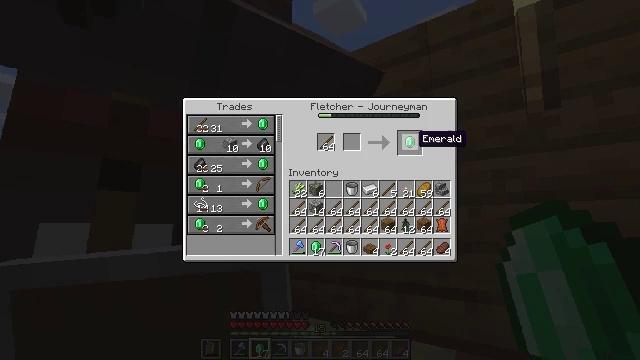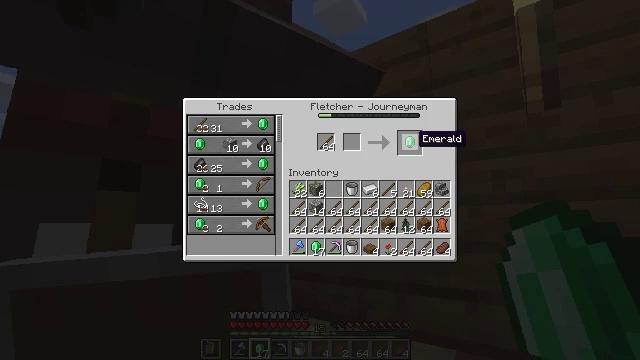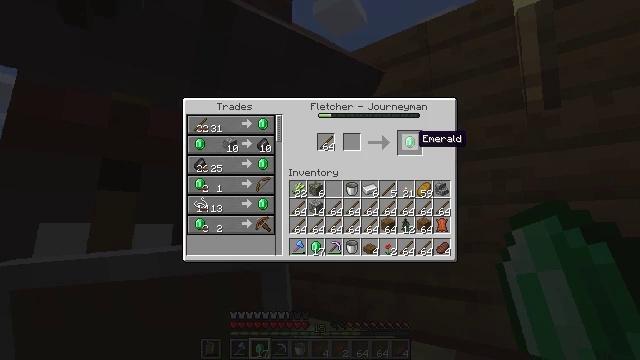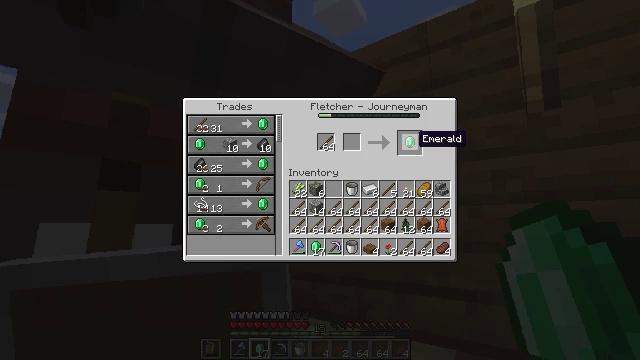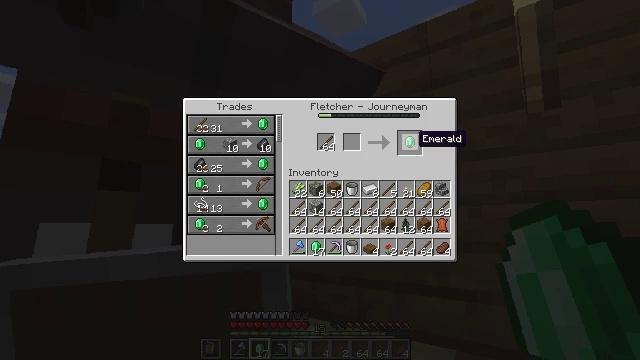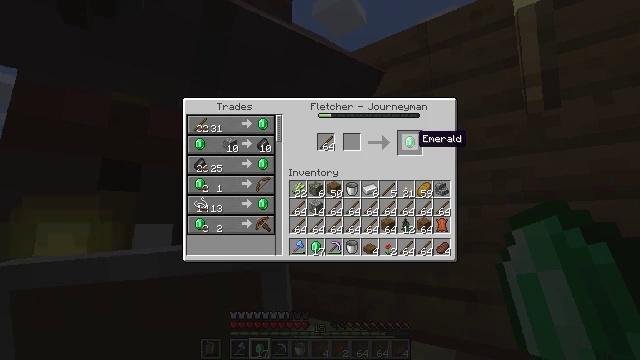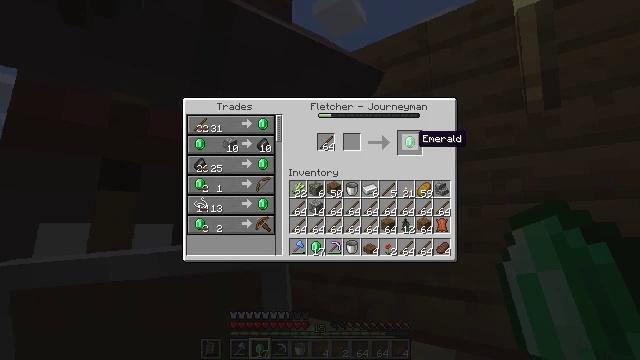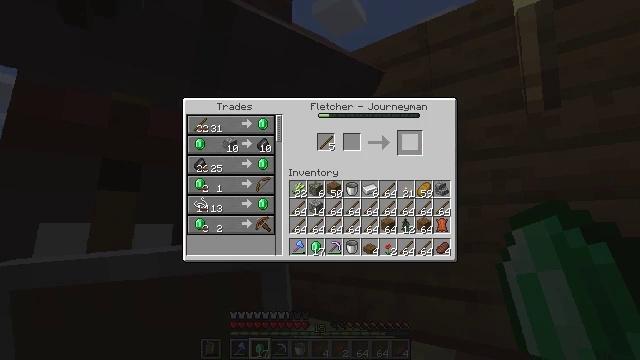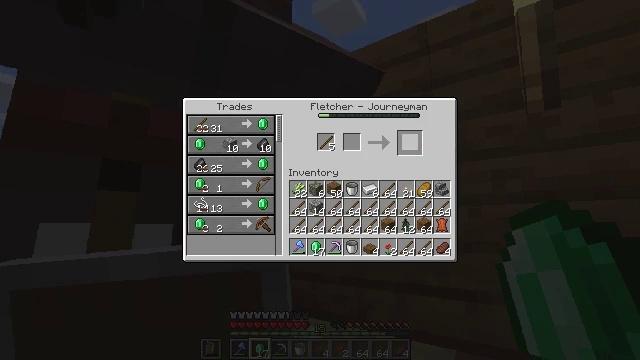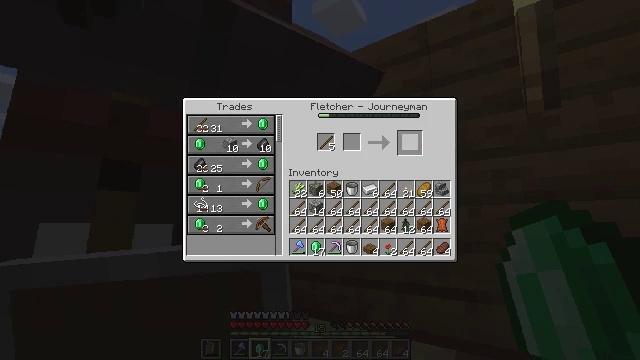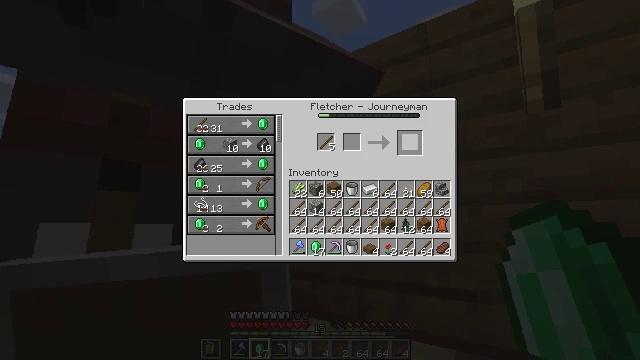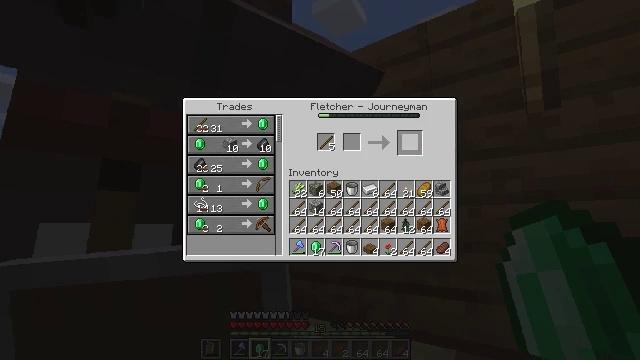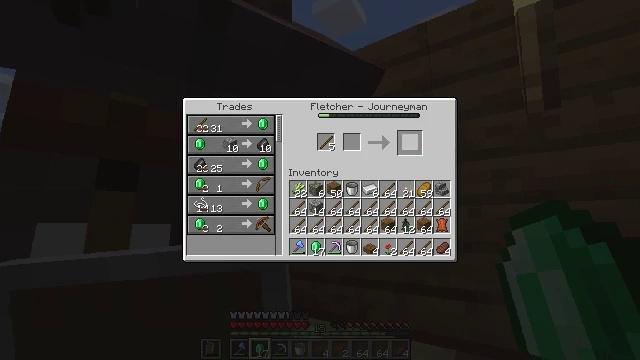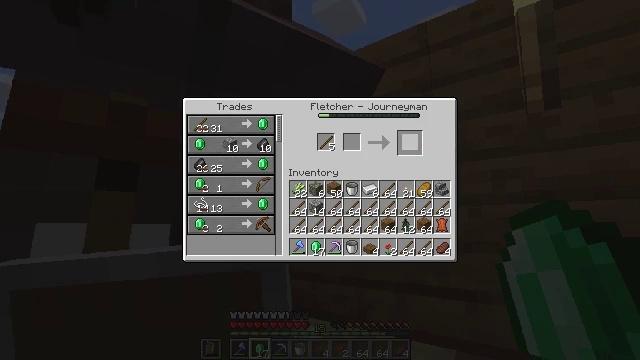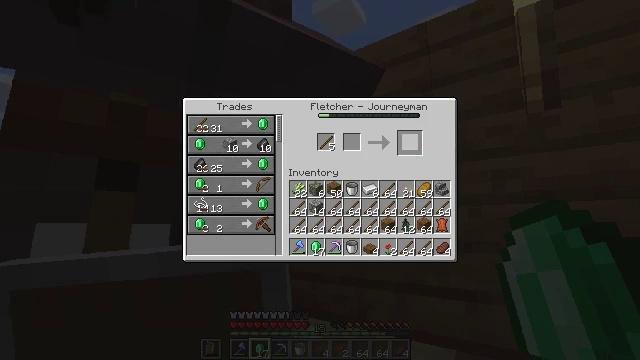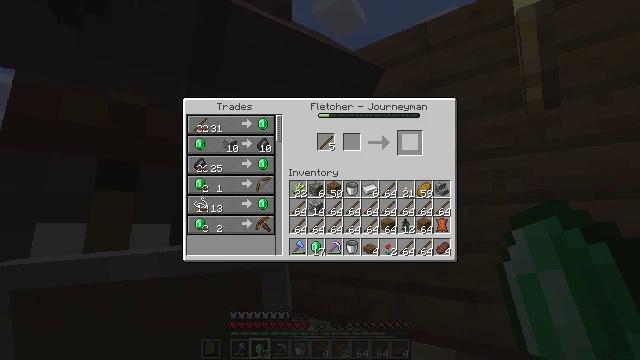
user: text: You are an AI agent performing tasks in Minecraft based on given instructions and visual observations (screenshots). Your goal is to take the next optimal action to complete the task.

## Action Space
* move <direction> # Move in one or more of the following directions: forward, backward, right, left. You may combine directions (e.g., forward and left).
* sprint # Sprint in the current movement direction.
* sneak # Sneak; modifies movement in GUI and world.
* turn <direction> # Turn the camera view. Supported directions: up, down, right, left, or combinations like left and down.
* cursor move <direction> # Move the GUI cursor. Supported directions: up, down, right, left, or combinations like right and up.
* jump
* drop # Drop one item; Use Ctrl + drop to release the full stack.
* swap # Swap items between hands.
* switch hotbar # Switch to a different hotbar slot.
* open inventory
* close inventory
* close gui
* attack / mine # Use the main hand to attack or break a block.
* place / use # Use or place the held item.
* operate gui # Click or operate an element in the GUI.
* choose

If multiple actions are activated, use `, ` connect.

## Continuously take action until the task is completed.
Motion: motion action
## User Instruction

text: Remove a mossy cobblestone from the inventory.
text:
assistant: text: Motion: sneak, open gui
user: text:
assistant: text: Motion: sneak, jump
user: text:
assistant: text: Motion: sneak, jump
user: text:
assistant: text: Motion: sneak, jump
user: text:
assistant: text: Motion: sneak
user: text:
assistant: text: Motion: sneak
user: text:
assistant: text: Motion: sneak, jump
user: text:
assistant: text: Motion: sneak, operate gui, jump
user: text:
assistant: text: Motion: sneak
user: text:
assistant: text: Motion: sneak, operate gui
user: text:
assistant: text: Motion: sneak, operate gui, jump
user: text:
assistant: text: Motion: sneak, jump
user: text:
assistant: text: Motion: sneak, jump
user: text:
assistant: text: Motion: sneak, operate gui, jump
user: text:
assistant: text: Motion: sneak, operate gui, jump
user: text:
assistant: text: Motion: sneak
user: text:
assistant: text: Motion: sneak, operate gui, jump
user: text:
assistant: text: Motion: sneak, operate gui, jump
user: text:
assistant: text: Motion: sneak, operate gui
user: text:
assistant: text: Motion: sneak
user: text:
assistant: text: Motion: sneak
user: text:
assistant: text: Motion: sneak
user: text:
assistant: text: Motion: sneak, cursor move left and down
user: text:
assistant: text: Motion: sneak, cursor move left and down
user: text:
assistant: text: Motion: cursor move left and down
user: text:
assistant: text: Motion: no_op
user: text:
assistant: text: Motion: no_op
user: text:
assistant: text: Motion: cursor move left
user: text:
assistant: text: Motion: sneak, cursor move left
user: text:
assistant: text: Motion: sneak